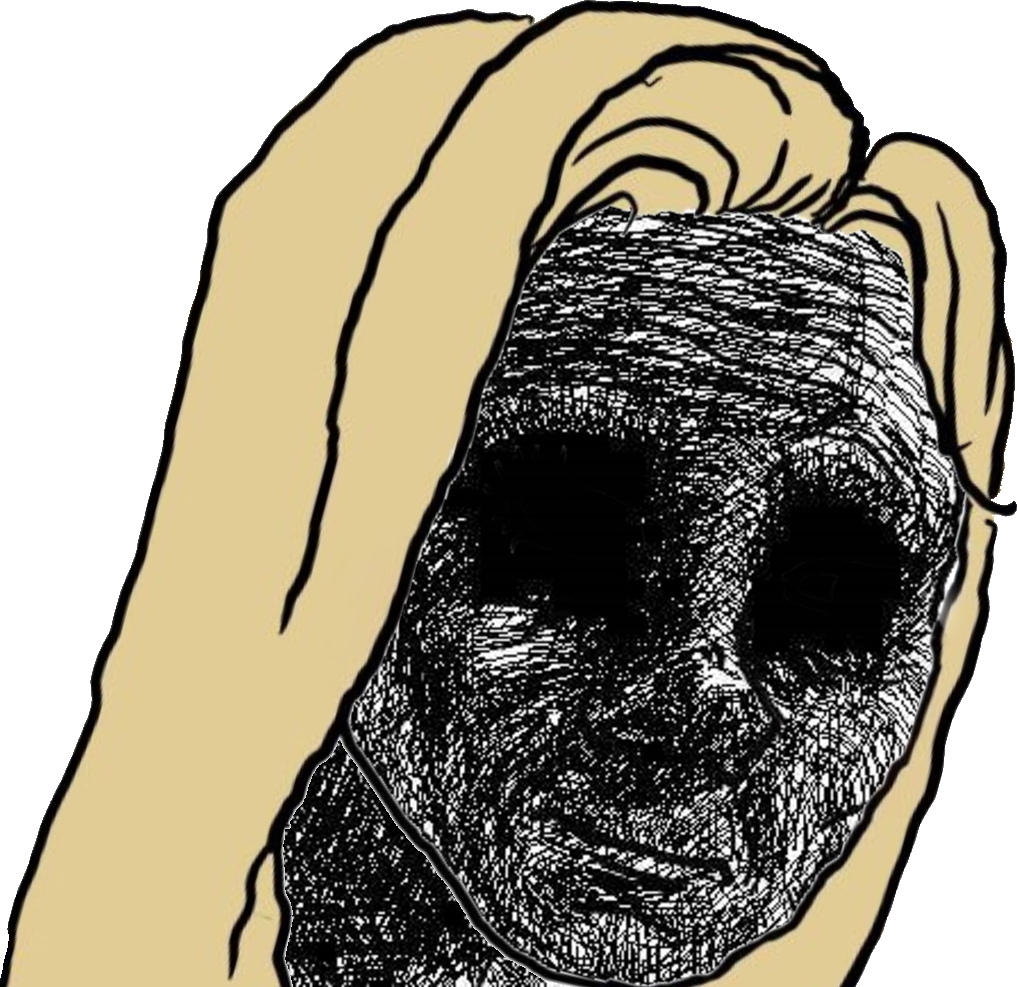
Label: 5_Trad_Wife